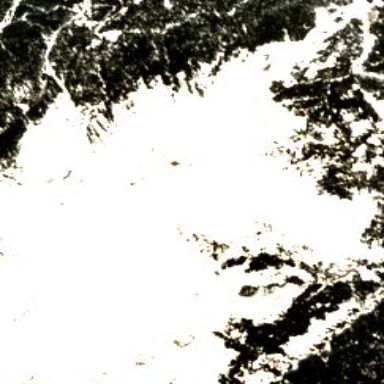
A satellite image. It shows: Area designated for winter sports.